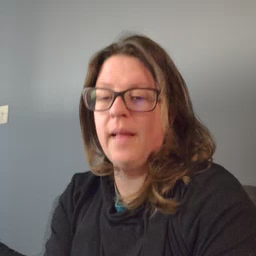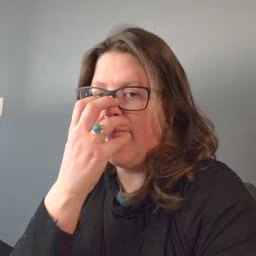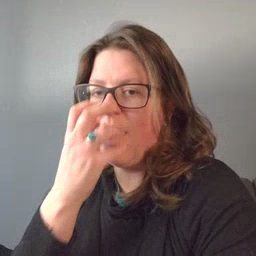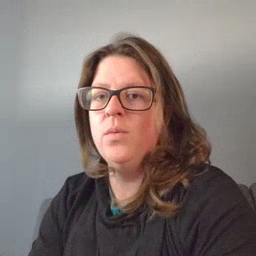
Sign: clown